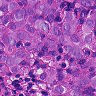
Metastatic tissue present: yes